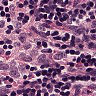
Metastatic tissue present: no